Interaction volume radius: 10 \u00c5
Interaction volume height: 20 \u00c5
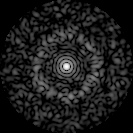
Disorder parameter: 0.8214